Question: I use action bar tabs android studio, his div on section and I want that touch section I cause scrolling activity! I dont want work with a fragments, I want see in my section scrolling activity.
Help please, because long time sit in this trouble.
This is what I want to achieve:

<URL>:
'''
public class MainActivity extends AppCompatActivity {
/**
* The {@link android.support.v4.view.PagerAdapter} that will provide
* fragments for each of the sections. We use a
* {@link FragmentPagerAdapter} derivative, which will keep every
* loaded fragment in memory. If this becomes too memory intensive, it
* may be best to switch to a
* {@link android.support.v4.app.FragmentStatePagerAdapter}.
*/
private SectionsPagerAdapter mSectionsPagerAdapter;
/**
* The {@link ViewPager} that will host the section contents.
*/
private ViewPager mViewPager;
@Override
protected void onCreate(Bundle savedInstanceState) {
super.onCreate(savedInstanceState);
setContentView(R.layout.activity_main);
Toolbar toolbar = (Toolbar) findViewById(R.id.toolbar);
setSupportActionBar(toolbar);
// Create the adapter that will return a fragment for each of the three
// primary sections of the activity.
mSectionsPagerAdapter = new SectionsPagerAdapter(getSupportFragmentManager());
// Set up the ViewPager with the sections adapter.
mViewPager = (ViewPager) findViewById(R.id.container);
mViewPager.setAdapter(mSectionsPagerAdapter);
TabLayout tabLayout = (TabLayout) findViewById(R.id.tabs);
tabLayout.setupWithViewPager(mViewPager);
FloatingActionButton fab = (FloatingActionButton) findViewById(R.id.fab);
fab.setOnClickListener(new View.OnClickListener() {
@Override
public void onClick(View view) {
Snackbar.make(view, "Replace with your own action", Snackbar.LENGTH_LONG)
.setAction("Action", null).show();
}
});
}
@Override
public boolean onCreateOptionsMenu(Menu menu) {
// Inflate the menu; this adds items to the action bar if it is present.
getMenuInflater().inflate(R.menu.menu_main, menu);
return true;
}
@Override
public boolean onOptionsItemSelected(MenuItem item) {
// Handle action bar item clicks here. The action bar will
// automatically handle clicks on the Home/Up button, so long
// as you specify a parent activity in AndroidManifest.xml.
int id = item.getItemId();
//noinspection SimplifiableIfStatement
if (id == R.id.action_settings) {
return true;
}
return super.onOptionsItemSelected(item);
}
/**
* A placeholder fragment containing a simple view.
*/
public static class PlaceholderFragment extends Fragment {
/**
* The fragment argument representing the section number for this
* fragment.
*/
private static final String ARG_SECTION_NUMBER = "section_number";
public PlaceholderFragment() {
}
/**
* Returns a new instance of this fragment for the given section
* number.
*/
public static PlaceholderFragment newInstance(int sectionNumber) {
PlaceholderFragment fragment = new PlaceholderFragment();
Bundle args = new Bundle();
args.putInt(ARG_SECTION_NUMBER, sectionNumber);
fragment.setArguments(args);
return fragment;
}
@Override
public View onCreateView(LayoutInflater inflater, ViewGroup container,
Bundle savedInstanceState) {
View rootView = inflater.inflate(R.layout.fragment_main, container, false);
//TextView textView = (TextView) rootView.findViewById(R.id.section_label);
//textView.setText(getString(R.string.section_format, getArguments().getInt(ARG_SECTION_NUMBER)));
return rootView;
}
}
/**
* A {@link FragmentPagerAdapter} that returns a fragment corresponding to
* one of the sections/tabs/pages.
*/
public class SectionsPagerAdapter extends FragmentPagerAdapter {
public SectionsPagerAdapter(FragmentManager fm) {
super(fm);
}
@Override
public Fragment getItem(int position) {
// getItem is called to instantiate the fragment for the given page.
// Return a PlaceholderFragment (defined as a static inner class below).
return PlaceholderFragment.newInstance(position + 1);
}
@Override
public int getCount() {
// Show 3 total pages.
return 4;
}
@Override
public CharSequence getPageTitle(int position) {
switch (position) {
case 0:
return "SECTION 1";
case 1:
return "SECTION 2";
case 2:
return "SECTION 3";
case 3:
return "Sektsiia 4";
}
return null;
}
}
}
'''
'''
<?xml version="1.0" encoding="utf-8"?>
<android.support.design.widget.CoordinatorLayout xmlns:android="http://schemas.android.com/apk/res/android"
xmlns:app="http://schemas.android.com/apk/res-auto"
xmlns:tools="http://schemas.android.com/tools"
android:id="@+id/main_content"
android:layout_width="match_parent"
android:layout_height="match_parent"
android:fitsSystemWindows="true"
tools:context="com.vladislav.scrolable.MainActivity">
<android.support.design.widget.AppBarLayout
android:id="@+id/appbar"
android:layout_width="match_parent"
android:layout_height="wrap_content"
android:paddingTop="@dimen/appbar_padding_top"
android:theme="@style/AppTheme.AppBarOverlay">
<android.support.v7.widget.Toolbar
android:id="@+id/toolbar"
android:layout_width="match_parent"
android:layout_height="?attr/actionBarSize"
android:background="?attr/colorPrimary"
app:layout_scrollFlags="scroll|enterAlways"
app:popupTheme="@style/AppTheme.PopupOverlay">
</android.support.v7.widget.Toolbar>
<android.support.design.widget.TabLayout
android:id="@+id/tabs"
android:layout_width="match_parent"
android:layout_height="wrap_content" />
</android.support.design.widget.AppBarLayout>
<android.support.v4.view.ViewPager
android:id="@+id/container"
android:layout_width="match_parent"
android:layout_height="match_parent"
app:layout_behavior="@string/appbar_scrolling_view_behavior" />
<android.support.design.widget.FloatingActionButton
android:id="@+id/fab"
android:layout_width="wrap_content"
android:layout_height="wrap_content"
android:layout_gravity="end|bottom"
android:layout_margin="@dimen/fab_margin"
android:src="@android:drawable/ic_dialog_email" />
</android.support.design.widget.CoordinatorLayout>
'''
'''
<RelativeLayout xmlns:android="http://schemas.android.com/apk/res/android"
xmlns:tools="http://schemas.android.com/tools"
android:layout_width="match_parent"
android:layout_height="match_parent"
android:paddingBottom="@dimen/activity_vertical_margin"
android:paddingLeft="@dimen/activity_horizontal_margin"
android:paddingRight="@dimen/activity_horizontal_margin"
android:paddingTop="@dimen/activity_vertical_margin"
tools:context="com.vladislav.scrolable.MainActivity$PlaceholderFragment">
<TextView
android:id="@+id/section_label"
android:layout_width="wrap_content"
android:layout_height="wrap_content" />
<ScrollView
android:layout_width="wrap_content"
android:layout_height="wrap_content"
android:id="@+id/scrollView"
android:layout_centerVertical="true"
android:layout_alignParentEnd="true" />
</RelativeLayout>
'''
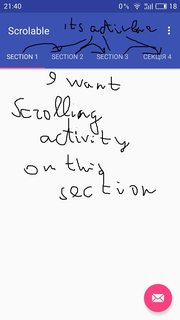
Answer: After tinkering with your code in git, we can make a scrollable TabLayout by changing the fragment_main.xml to:
'''
<RelativeLayout xmlns:android="http://schemas.android.com/apk/res/android"
xmlns:app="http://schemas.android.com/apk/res-auto"
xmlns:tools="http://schemas.android.com/tools"
android:layout_width="match_parent"
android:layout_height="match_parent"
android:paddingBottom="@dimen/activity_vertical_margin"
android:paddingLeft="@dimen/activity_horizontal_margin"
android:paddingRight="@dimen/activity_horizontal_margin"
android:paddingTop="@dimen/activity_vertical_margin"
tools:context="com.vladislav.scrolable.MainActivity$PlaceholderFragment"
>
<android.support.v4.widget.NestedScrollView
android:id="@+id/scrollView"
android:layout_width="match_parent"
android:layout_height="match_parent"
app:layout_behavior="@string/appbar_scrolling_view_behavior"
>
<TextView
android:id="@+id/section_label"
android:layout_width="wrap_content"
android:layout_height="wrap_content"
/>
</android.support.v4.widget.NestedScrollView>
</RelativeLayout>
'''
We must set the 'layout_width' and 'layout_height' of 'NestedScrollView' to 'match_parent' so that we can scroll the layout when we scrolling up the TextView.
Remember that we need to add the following code to 'NestedScrollView':
'''
app:layout_behavior="@string/appbar_scrolling_view_behavior"
'''
to inform 'AppBarLayout' about the scrolling.
Please look at your Scrolable project after my edit in <URL>.
Sample picture after scrolling up:
<URL>